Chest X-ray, AP view. Patient: 68 years old, sex F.
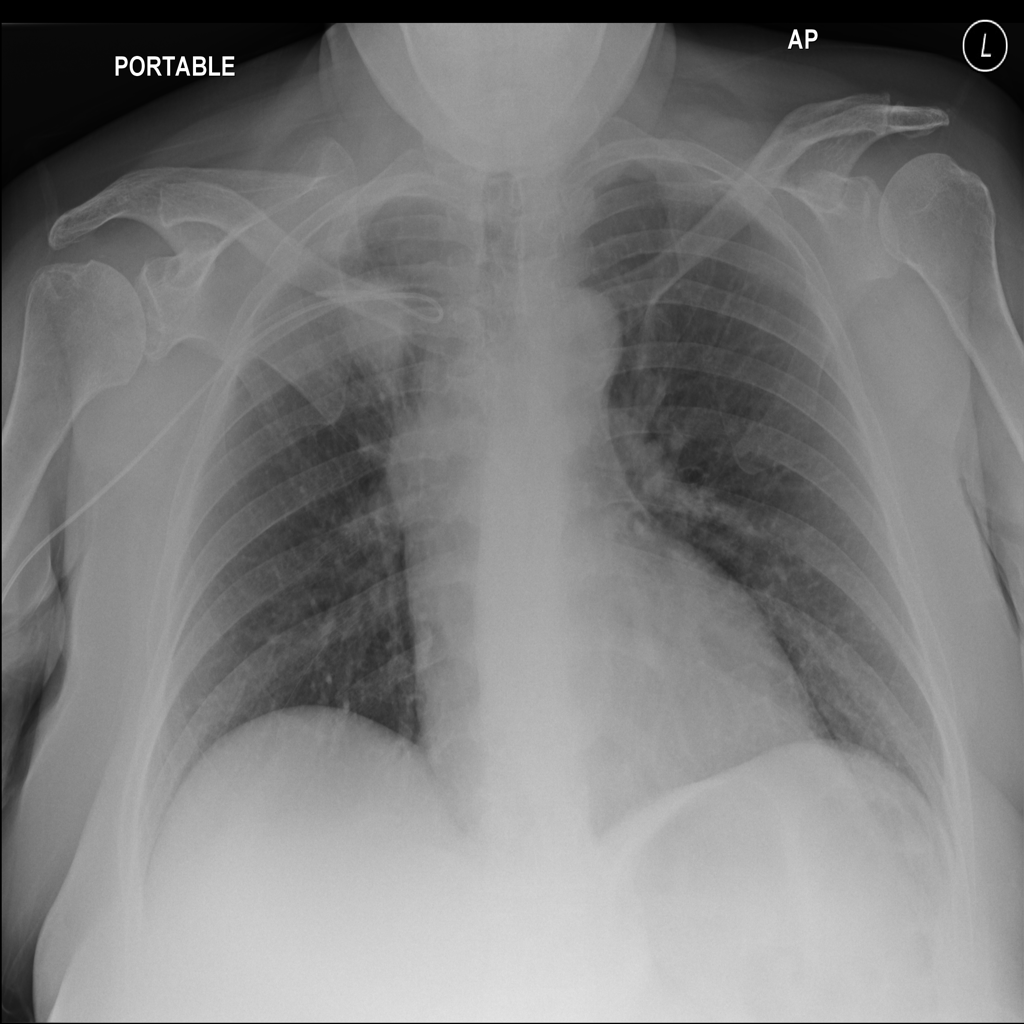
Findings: Mass